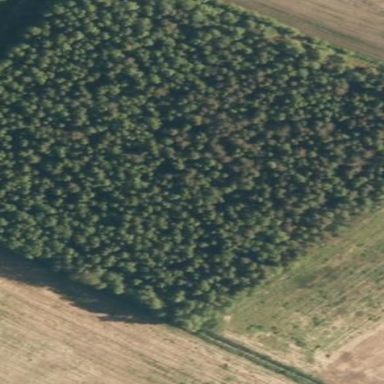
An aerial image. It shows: Scrub area designated for logging.